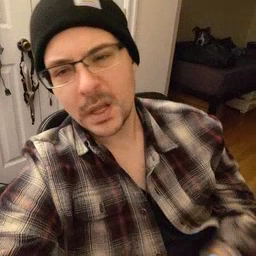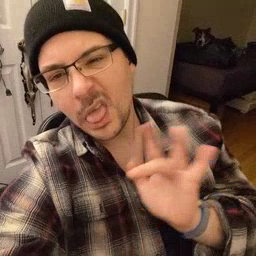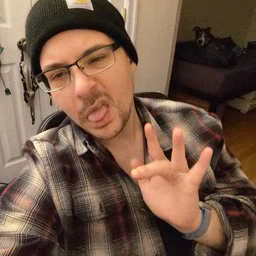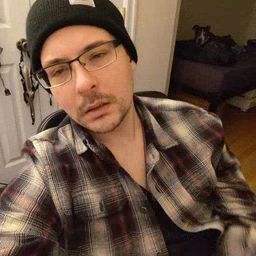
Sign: yucky